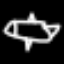
Label: airplane